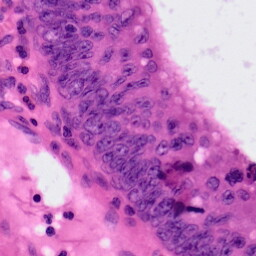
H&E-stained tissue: Colon